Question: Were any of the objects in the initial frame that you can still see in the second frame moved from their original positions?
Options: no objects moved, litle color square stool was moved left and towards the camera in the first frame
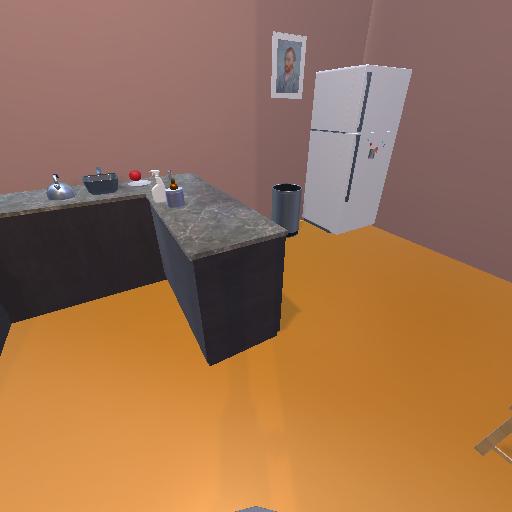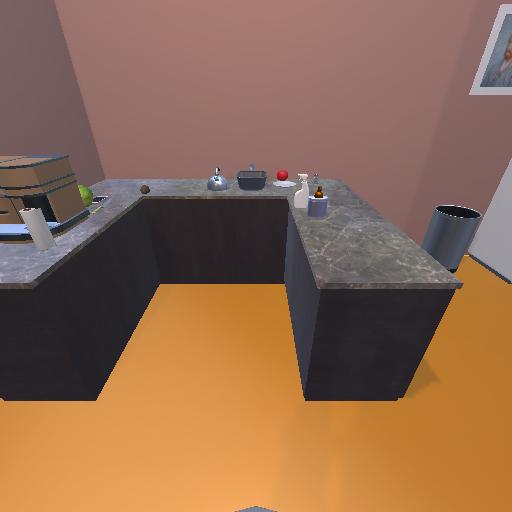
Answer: no objects moved